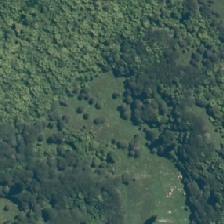
Land cover: low_producing_grassland